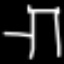
Label: chair